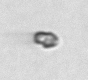
Label: Heterocapsa_rotundata